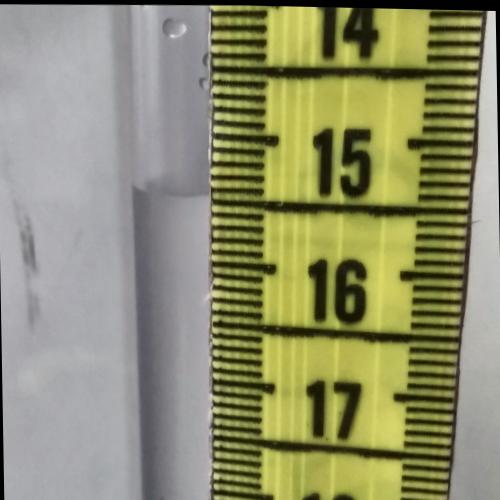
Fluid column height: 15.5 cm